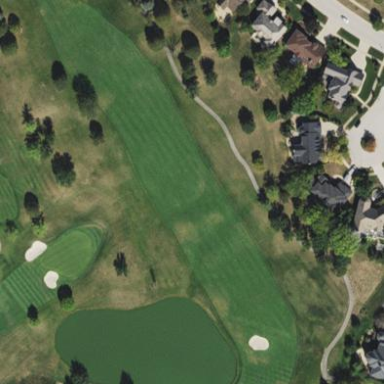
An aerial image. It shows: Well-maintained grassy golf fairway for the sport of golf.